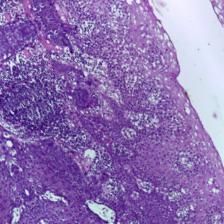
Diagnosis: OSCC